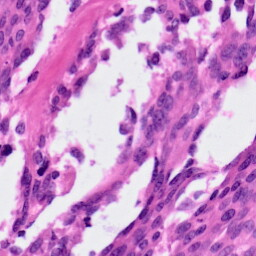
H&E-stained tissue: Ovarian